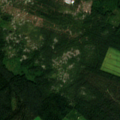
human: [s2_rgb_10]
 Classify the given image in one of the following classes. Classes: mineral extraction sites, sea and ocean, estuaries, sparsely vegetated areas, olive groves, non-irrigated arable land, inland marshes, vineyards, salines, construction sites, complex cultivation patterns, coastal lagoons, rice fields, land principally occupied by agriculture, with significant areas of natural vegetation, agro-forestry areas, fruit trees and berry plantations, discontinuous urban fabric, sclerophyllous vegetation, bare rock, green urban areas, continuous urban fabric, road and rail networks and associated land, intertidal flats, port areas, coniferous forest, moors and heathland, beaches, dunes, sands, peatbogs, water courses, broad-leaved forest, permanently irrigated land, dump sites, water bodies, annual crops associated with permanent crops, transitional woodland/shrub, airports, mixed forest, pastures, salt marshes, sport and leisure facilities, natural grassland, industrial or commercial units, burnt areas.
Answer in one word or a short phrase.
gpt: land principally occupied by agriculture, with significant areas of natural vegetation, coniferous forest, mixed forest, transitional woodland/shrub